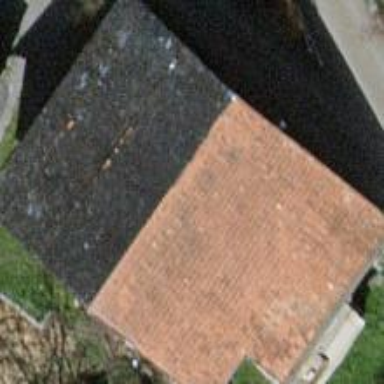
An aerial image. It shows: Shed.